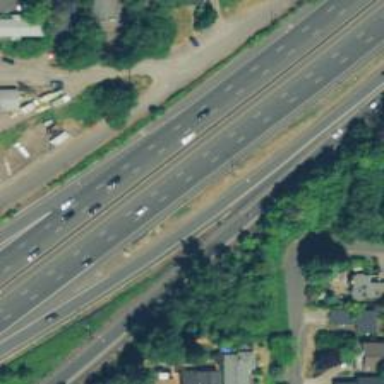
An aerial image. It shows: Motorway link.